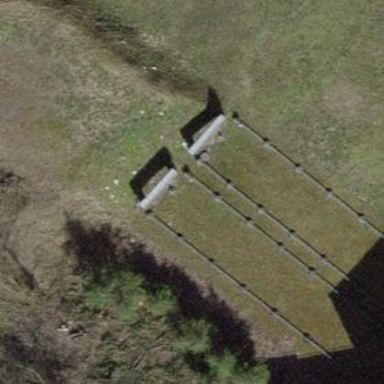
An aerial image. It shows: Retaining wall.